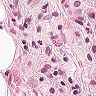
Metastatic tissue present: yes